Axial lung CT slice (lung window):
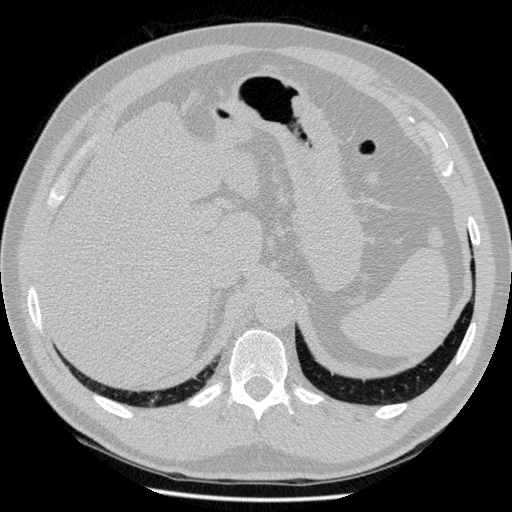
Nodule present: no